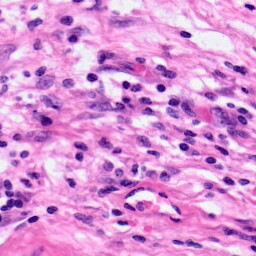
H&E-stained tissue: Pancreatic